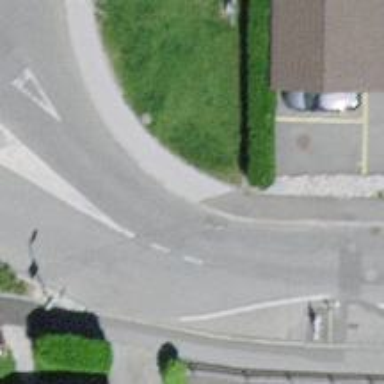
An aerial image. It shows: Unmarked crossing on footway.